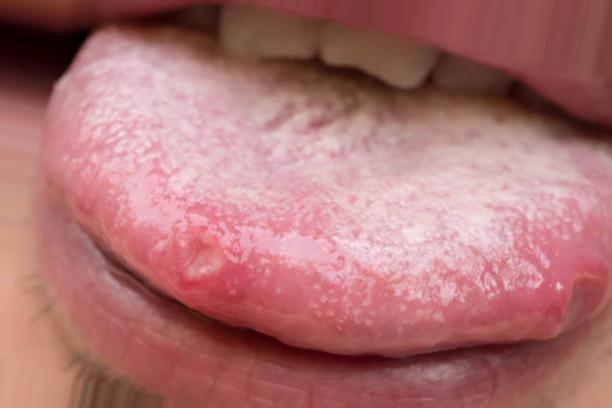
Condition: Mouth Ulcer